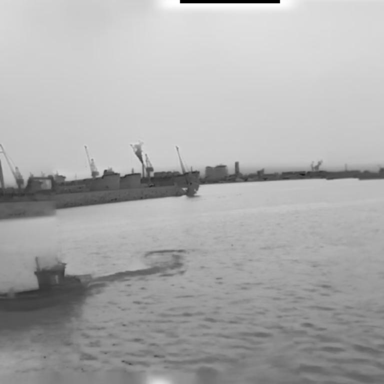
There are two objects shown in the infrared image, including a fishing_boat, and a bulk_carrier.